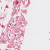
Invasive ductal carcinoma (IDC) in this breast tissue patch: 0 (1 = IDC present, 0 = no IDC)